Field crop: maize
Growth stage: 2
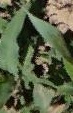
Species: maize